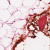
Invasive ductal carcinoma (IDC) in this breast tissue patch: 0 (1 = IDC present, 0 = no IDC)